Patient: sex M, age 64
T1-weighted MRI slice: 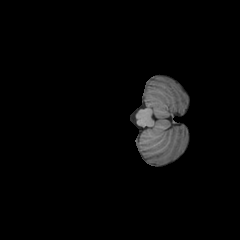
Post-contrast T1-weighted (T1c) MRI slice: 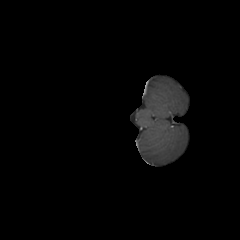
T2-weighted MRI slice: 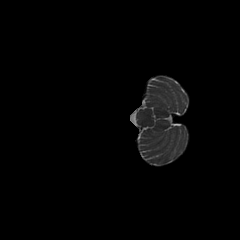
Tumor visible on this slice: no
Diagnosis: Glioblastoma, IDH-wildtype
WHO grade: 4